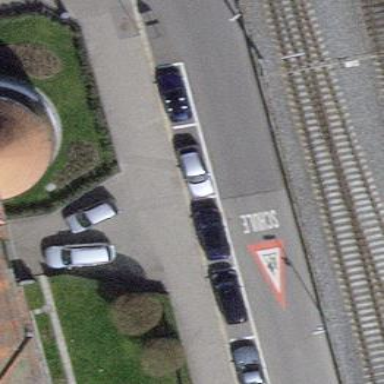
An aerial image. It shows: Parking lane designated for parking.